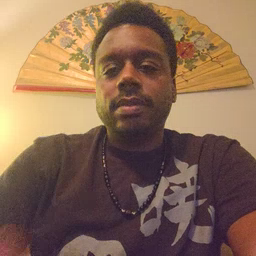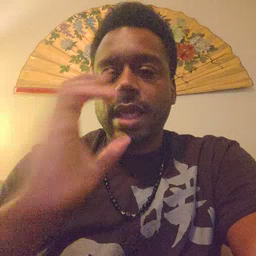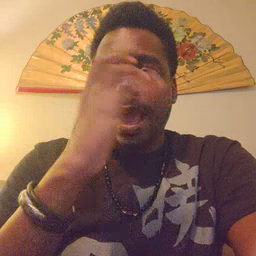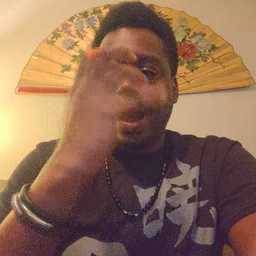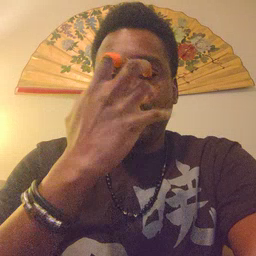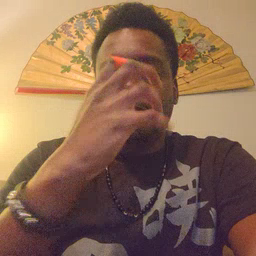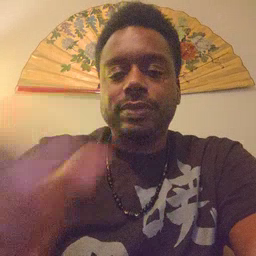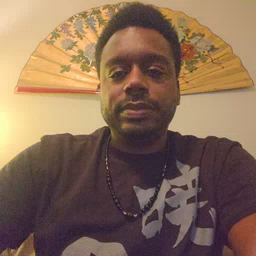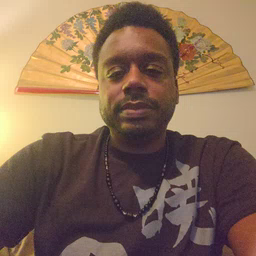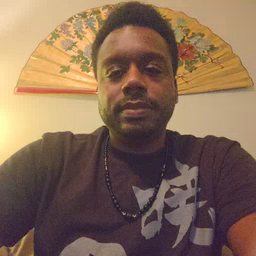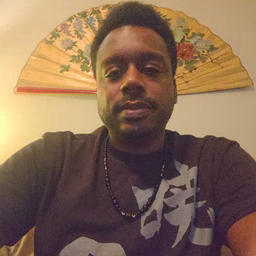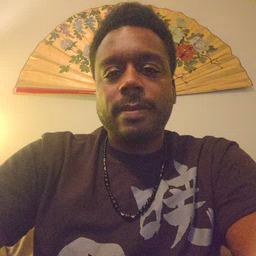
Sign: clown